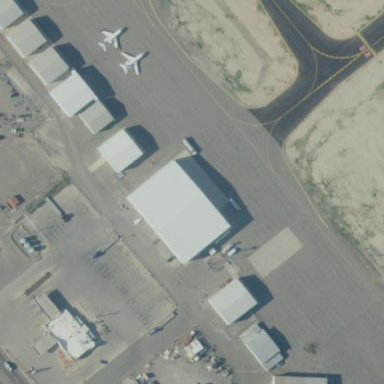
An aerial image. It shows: Hangar.